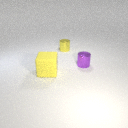
small purple metal cylinder to the right of large yellow rubber cube